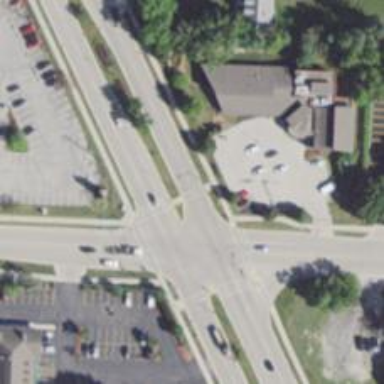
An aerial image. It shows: Footway crossing.